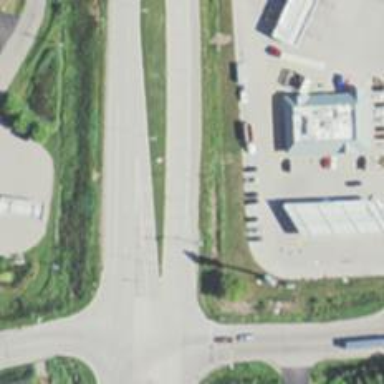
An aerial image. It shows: Secondary link road.